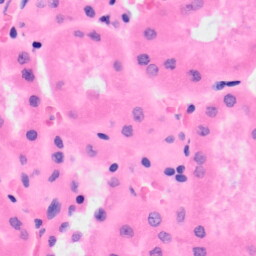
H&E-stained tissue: Kidney